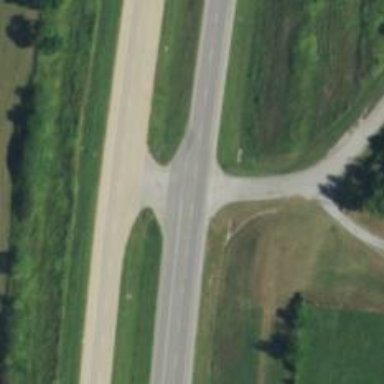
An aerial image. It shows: Trunk link highway.